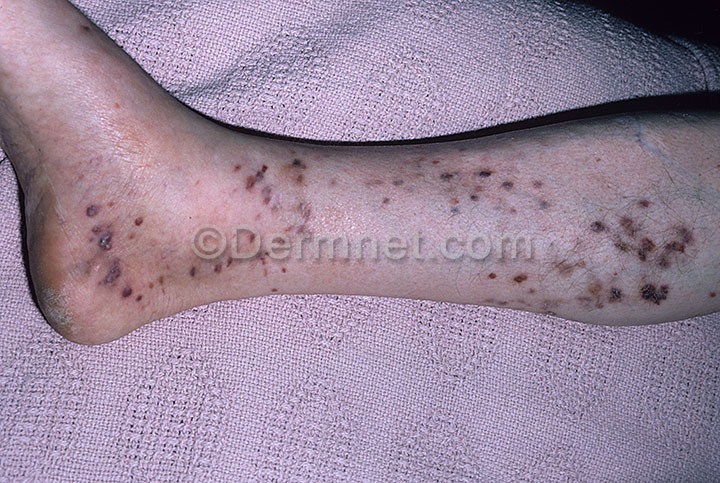
Disease: Vascular Tumors